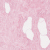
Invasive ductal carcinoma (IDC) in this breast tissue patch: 0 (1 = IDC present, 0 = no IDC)